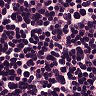
Metastatic tissue present: no